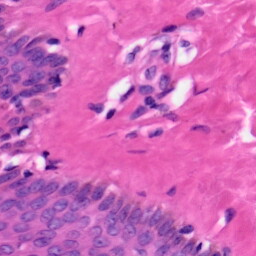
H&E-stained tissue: Skin